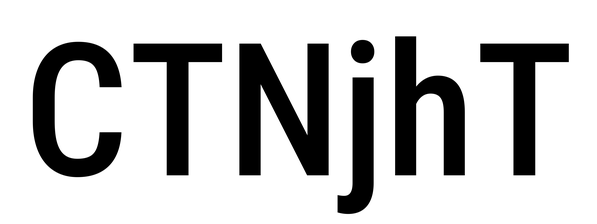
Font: Roboto_Condensed_Medium